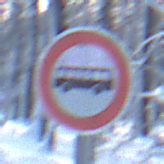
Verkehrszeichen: VerbotKraftomnibusse
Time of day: MorningAfternoon
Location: Outdoor (Nature)
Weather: Clear
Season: Winter
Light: Natural